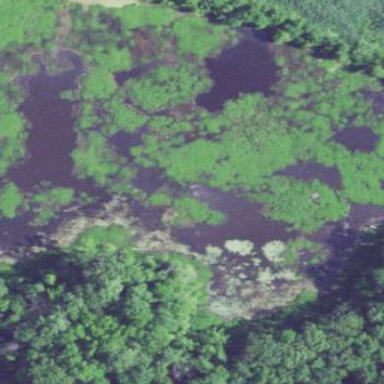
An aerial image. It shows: Swamp in wetland area.